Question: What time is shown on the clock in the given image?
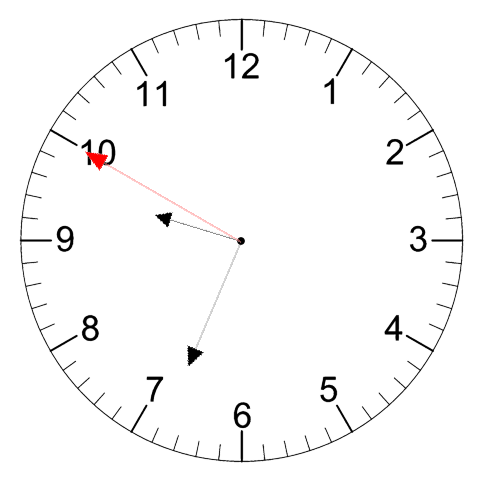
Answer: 09:33:50